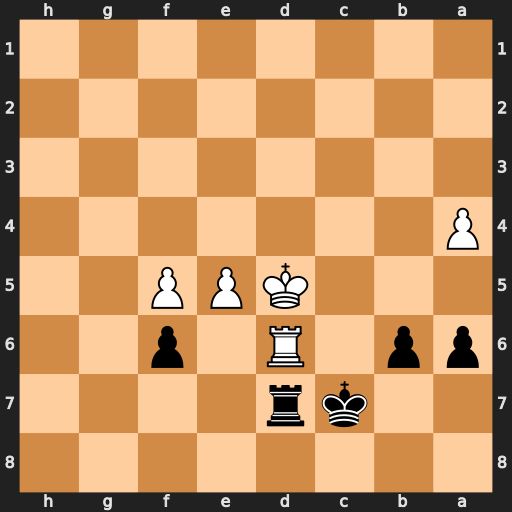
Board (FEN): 8/2kr4/pp1R1p2/3KPP2/P7/8/8/8
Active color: b
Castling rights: -
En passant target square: -
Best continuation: Rxd6+ exd6+ Kd7